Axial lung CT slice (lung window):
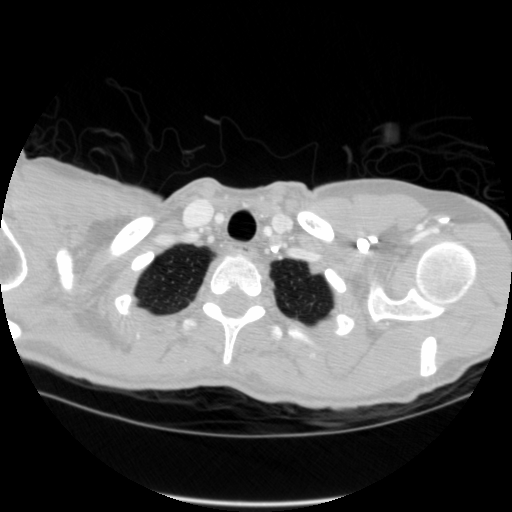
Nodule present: no